Question: '''
restart;
l:
A:=242.5:
E:=55000:
alpha:=2.3*10^(-5):
G:=6.57:
upsilon[0]:=25:
H[0]:=5000:
upsilon[x]:
equ := H[x]^2*(H[x]-H[0]+E*A*G^2*l^2/(24*H[0]^2)+E*A*alpha*(upsilon[x]-upsilon[0])) = (1/24)*G^2*l^2*E*A;
for l from 20 by 5 to 60 do
for upsilon[x] from -30 by 10 to 80 do solve(equ)
end do;
end do;
'''
This is a simple calculation for wire tension that has to be made for l(wire span in 'm') from 20 meters to 60 meters and for each span for all temperatures upsilon[x] from -30 degrees Celsius to 80 degrees, increment 10 degrees.
If I remove the inner loop everything works (given that I set a value for upsilon[x]). I would be very glad if you could also tell me how to put the results in a table such as the attached one.

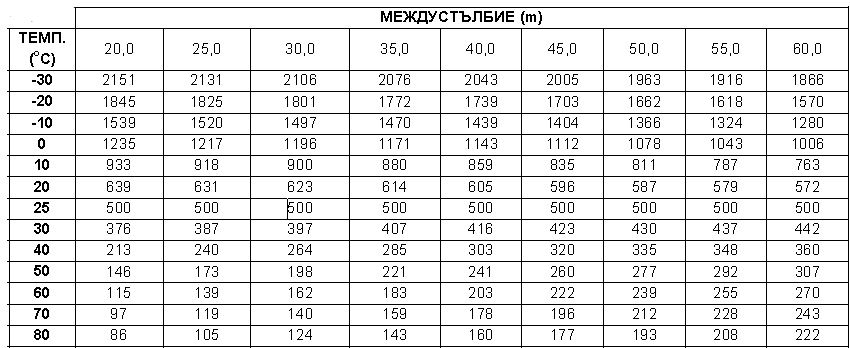
Answer: You can programmatically embed such a Table in the Maple 2016.2 Standard GUI, as follows below.
(I mean the Graphical User Interface, and not just a tty terminal and the Command Line Interface, and not the old Classic GUI.)
'''
restart;
l:
A:=242.5:
E:=55000:
alpha:=2.3*10^(-5):
G:=6.57:
upsilon[0]:=25:
H[0]:=5000:
upsilon[x]:
equ := H[x]^2*(H[x]-H[0]+E*A*G^2*l^2/(24*H[0]^2)
+E*A*alpha*(upsilon[x]-upsilon[0])) = (1/24)*G^2*l^2*E*A:
Mres:=Matrix(12,9):
for l from 20 by 5 to 60 do
for upsilon[x] from -30 by 10 to 80 do
Mres[trunc(upsilon[x]/10+4),l/5-3]:=[fsolve(equ,H[x])][1];
end do;
end do;
Mall:=<Vector[column](13,['Temp &#176;C\Span m',
seq(-30.0+(i-1)*10,i=1..12)]) |
<Vector<URL>,
evalf<URL>>>:
'''
The above creates a Matrix, 'Mall'. One choice is for you simply to print that Matrix.
'''
interface(rtablesize=50):
Mall;
'''
Another choice is to programatically embed a GUI Table, that renders 'Mall' in its cells.
'''
oldts:=interface(typesetting):
interface(typesetting=extended):
DocumentTools:-Tabulate(Mall, weights=[20,seq(11,j=1..9)],
widthmode=pixels, width=700):
interface(typesetting=oldts):
'''
That last clump of commands should go in its own paragraph (Document Block) if you're in a Document, or in its own Execution-Group if you're in a Worksheet.
If you are already working with the setting 'interface(typesetting=extended)' , which means "extended" 2D Math typesetting level, then you can ignore all those 'interface' calls. The only reason they are there is so that the "degree" symbol in "Temp deg C" gets rendered without extra quotes.
If you really, really want the top row of the table to be a single cell which spans the whole Table horizontally then the Table would have to be made more manually using the DocumentTools:-Layout:-Table command. Let me know... although I'll be absent for some days.